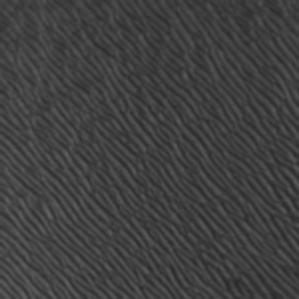
Label: frost